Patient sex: M
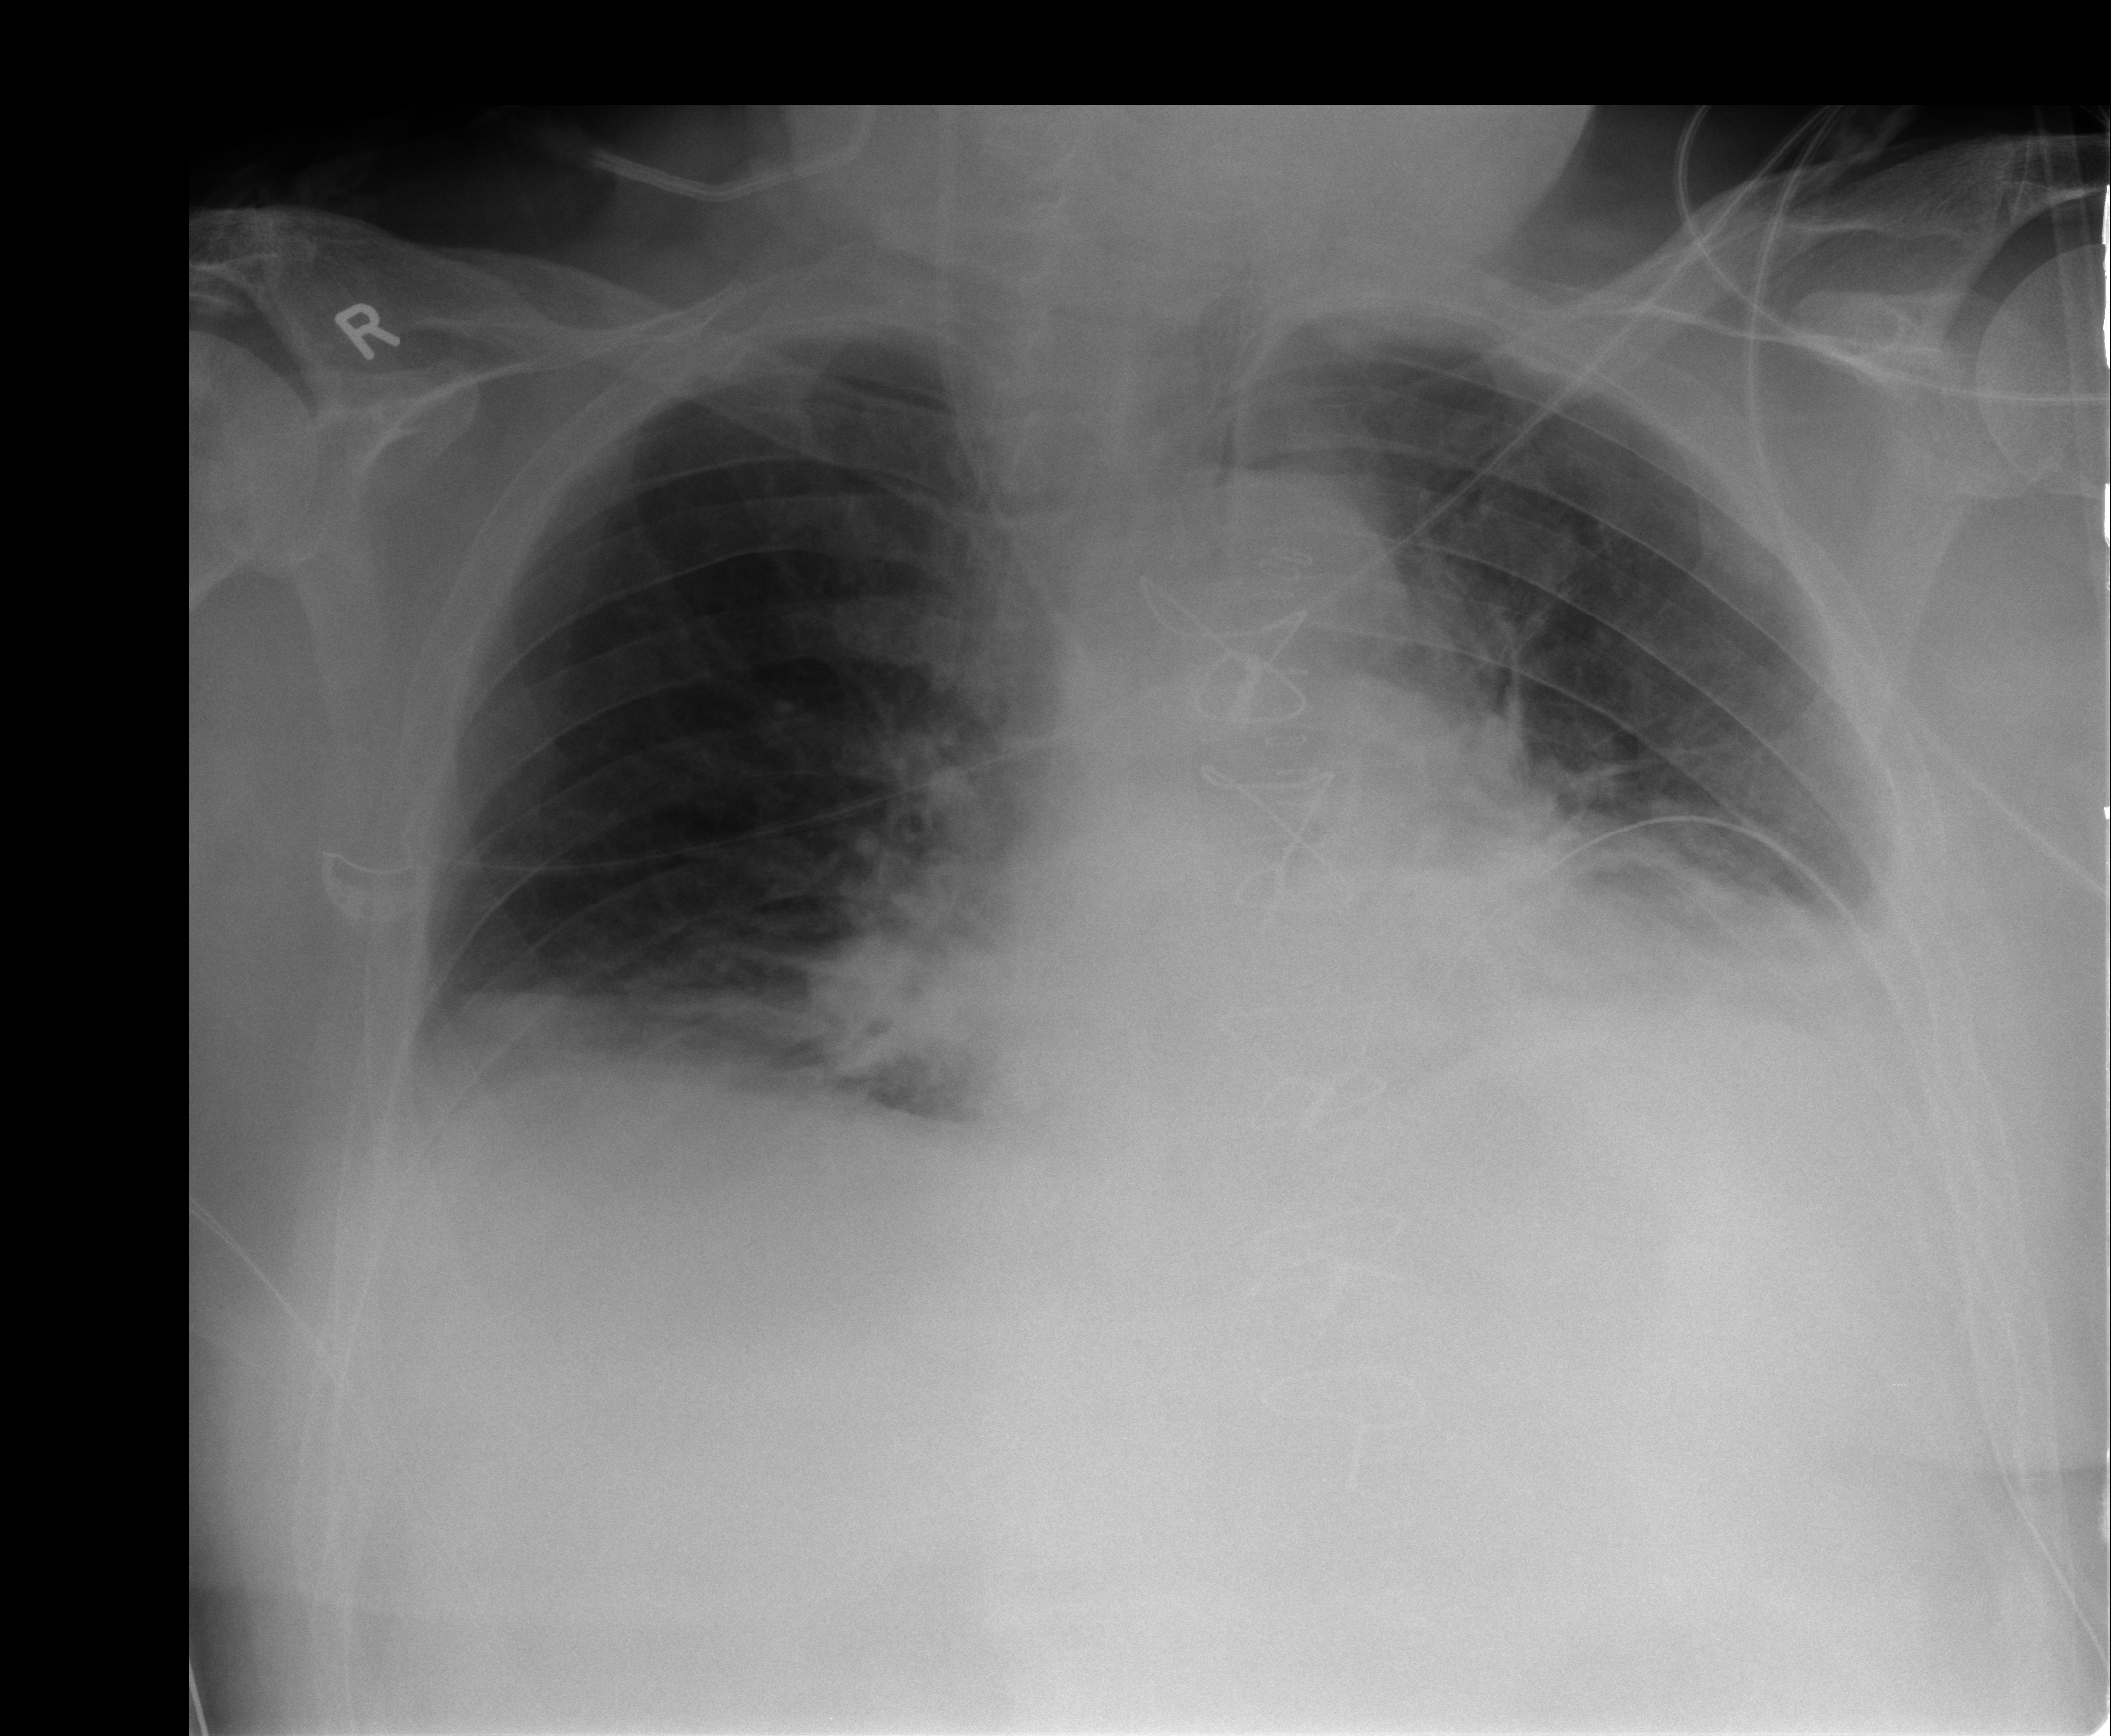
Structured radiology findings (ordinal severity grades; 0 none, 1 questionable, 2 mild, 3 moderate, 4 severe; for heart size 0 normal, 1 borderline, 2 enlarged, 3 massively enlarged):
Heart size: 1
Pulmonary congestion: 0
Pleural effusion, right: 2
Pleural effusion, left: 2
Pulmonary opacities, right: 1
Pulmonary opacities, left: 1
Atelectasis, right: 2
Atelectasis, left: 2